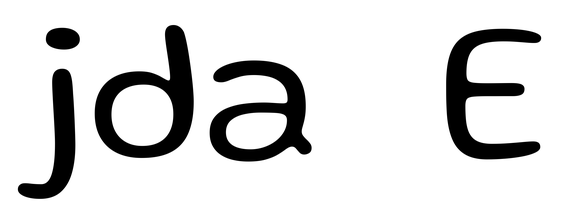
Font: Gluten_Light